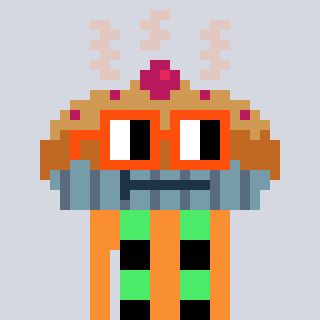
a pixel art character with square orange glasses, a pie-shaped head and a orange-colored body on a cool background